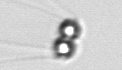
Label: Chaetoceros